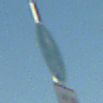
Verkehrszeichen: GemeinsamerGehUndRadweg
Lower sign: BesondereFahrzeugeUndTransportgueter8
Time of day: SunriseSunset
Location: Outdoor (Beach)
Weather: Clear
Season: NotSpecified
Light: Natural